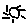
Label: sun